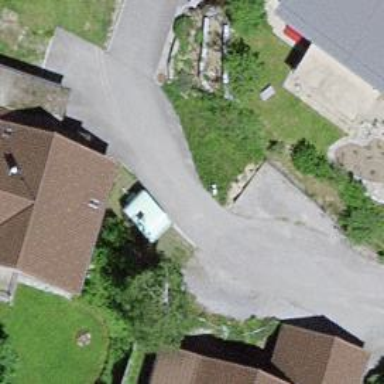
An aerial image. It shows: Alleyway designated as service road.